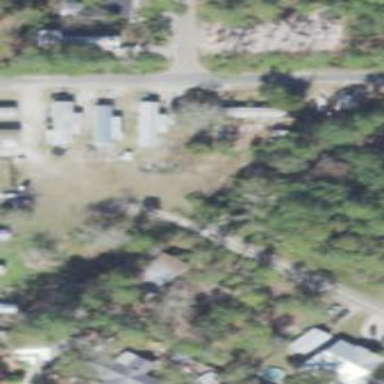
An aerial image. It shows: Residential area designated as trailer park.